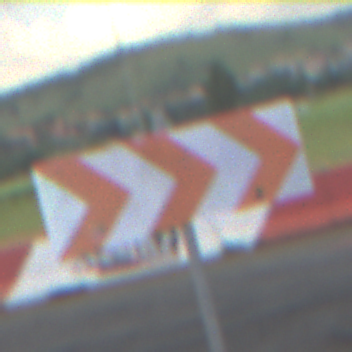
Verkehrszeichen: RichtungstafelnInKurvenGrossLinks
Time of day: MorningAfternoon
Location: Outdoor (RoadRail)
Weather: PartlyCloudy
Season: NotSpecified
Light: Natural